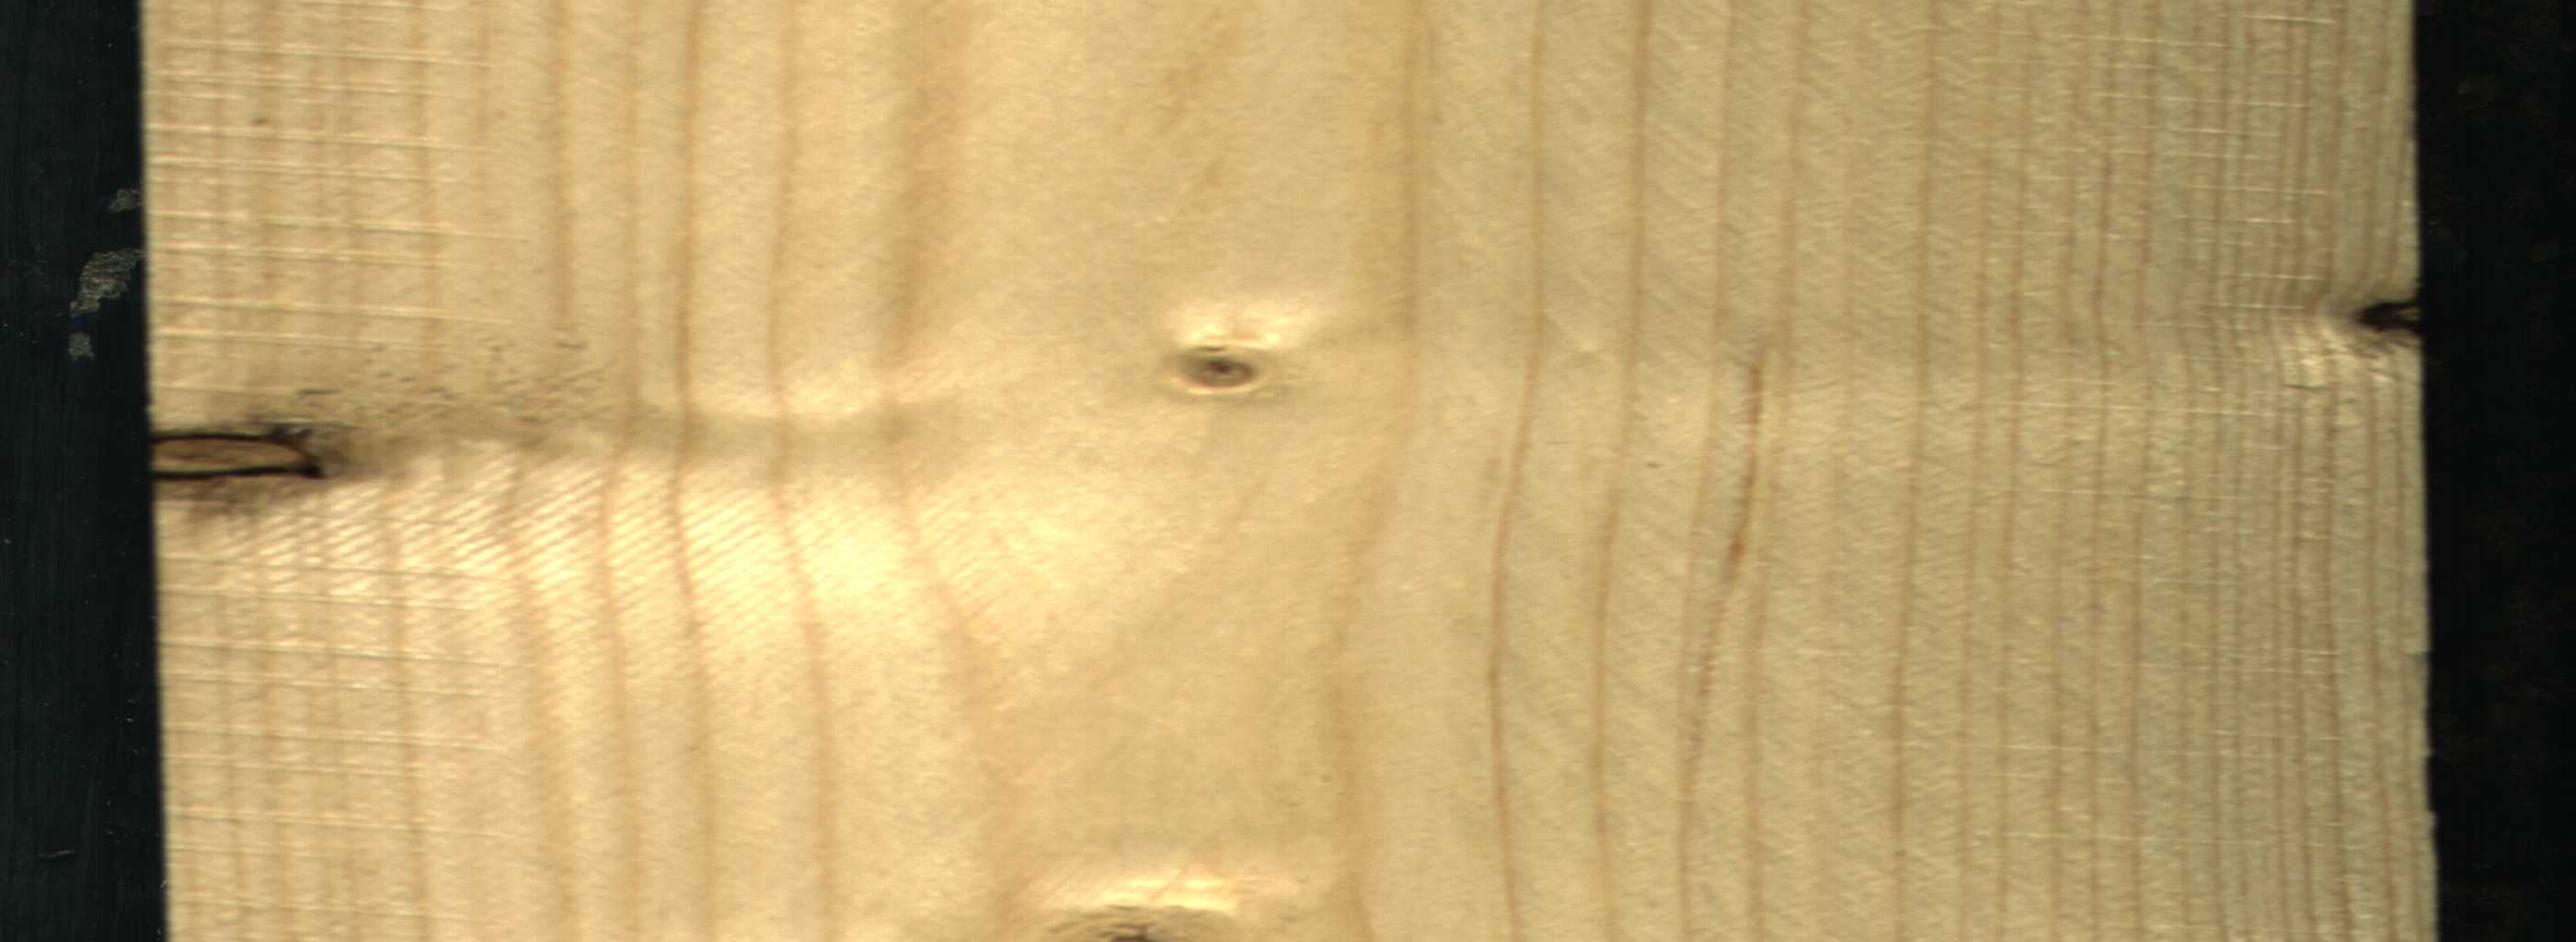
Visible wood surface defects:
Dead_Knot
Dead_Knot
Live_Knot
Live_Knot